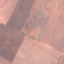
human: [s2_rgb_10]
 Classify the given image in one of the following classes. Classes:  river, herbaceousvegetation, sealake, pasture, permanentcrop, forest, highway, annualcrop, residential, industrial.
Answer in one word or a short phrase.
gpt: AnnualCrop